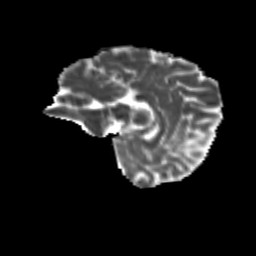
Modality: MD
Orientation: sagittal
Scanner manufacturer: siemens
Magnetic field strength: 3 T
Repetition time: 9.2 s
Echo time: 0.084 s